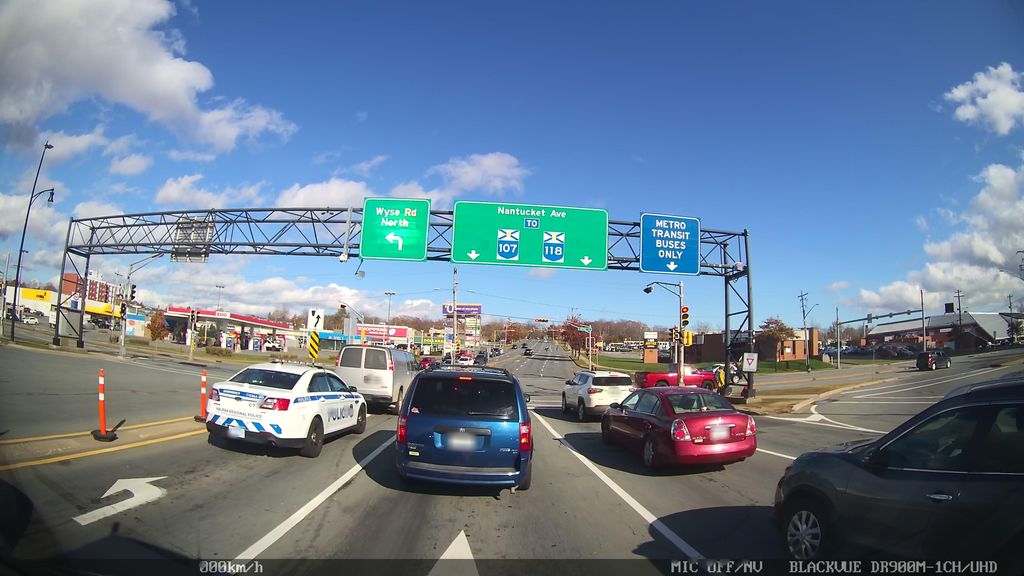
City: halifax